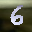
Label: 6